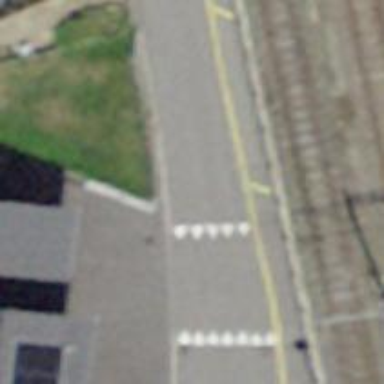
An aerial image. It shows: Residential road with asphalt surface and traffic calming table.